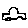
Label: car